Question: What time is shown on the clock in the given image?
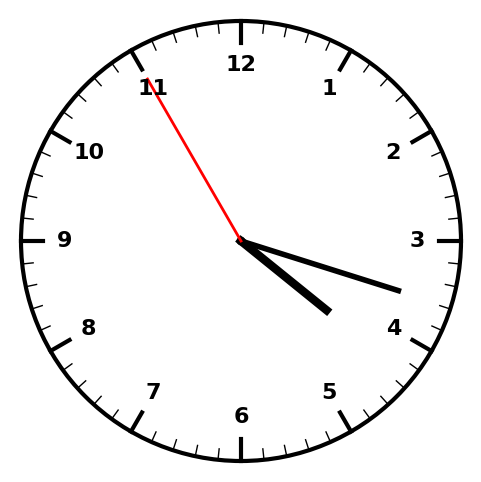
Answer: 04:17:55